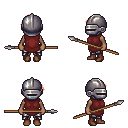
a pixel art fantasy rpg character, female body template, human, dark skin, maroon tunic, metal pants, red long mohawk hairstyle, metal helm, brown shoes, spear, four views (front, back, left, right), 2x2 character sprite sheet, small pixel art, hard edges, no anti-aliasing